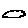
Label: cloud